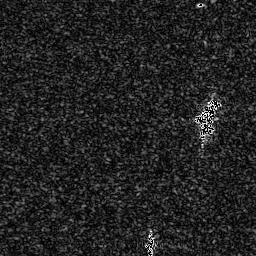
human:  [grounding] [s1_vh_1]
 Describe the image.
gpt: In the satellite image, there is  <ref>1 medium ship </ref> <box>[[75, 38, 85, 48, 0]]</box> located at right,  <ref>1 small ship </ref> <box>[[56, 89, 60, 98, 0]]</box> located at bottom.